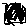
Label: square